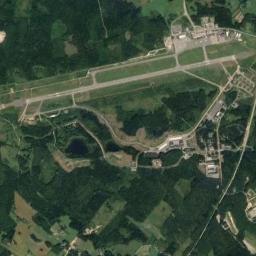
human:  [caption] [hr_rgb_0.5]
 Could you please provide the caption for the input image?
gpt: A complex airport with many runways and buildings is surrounded by a green farmland .

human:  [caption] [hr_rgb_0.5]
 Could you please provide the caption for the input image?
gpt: The airport is bordered by a large lawn .

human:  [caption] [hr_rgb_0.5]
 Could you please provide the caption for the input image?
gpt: An airport with some parallel runways on the lawn and the forest beside .

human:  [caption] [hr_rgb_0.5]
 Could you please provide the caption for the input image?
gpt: There is an airport built in forest land .

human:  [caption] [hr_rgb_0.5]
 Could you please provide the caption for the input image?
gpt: The airport is in the valley .